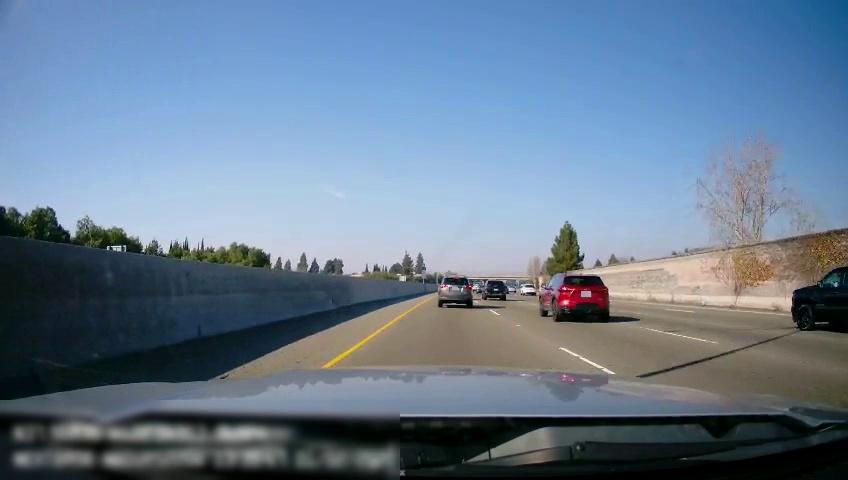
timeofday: Day
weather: Sunny
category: Drivable Space
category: Vehicles | Car
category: Vehicles | Truck
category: Vehicles | SUV
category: Vehicles | Car
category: Vehicles | SUV
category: Vehicles | SUV
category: Lanes | Alternate Lane
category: Lanes | Alternate Lane
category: Lanes | Alternate Lane
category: Lanes | Current Lane
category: Lanes | Current Lane
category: Traffic | Signs